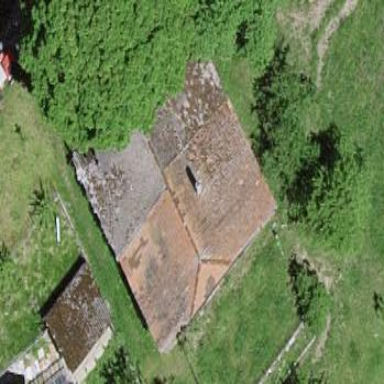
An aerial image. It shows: Barn.